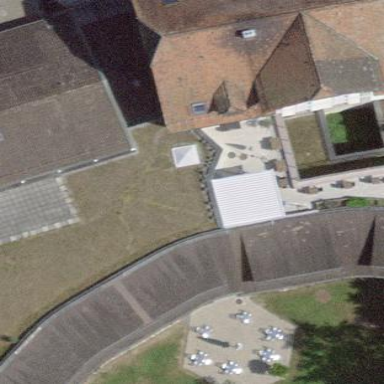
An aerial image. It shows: College building.